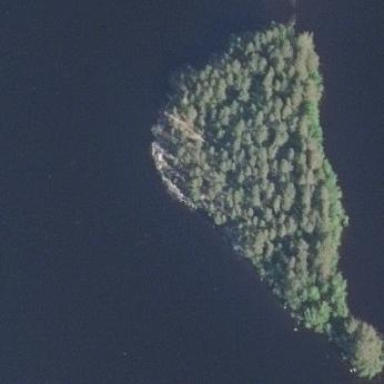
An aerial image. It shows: Islet covered with woodland.